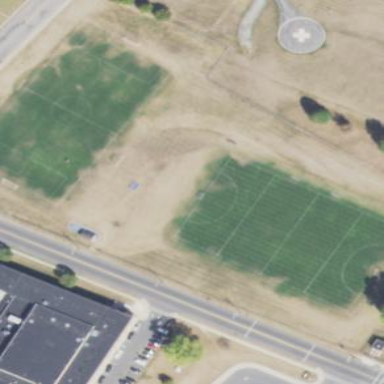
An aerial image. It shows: Soccer pitch for leisureland activities.